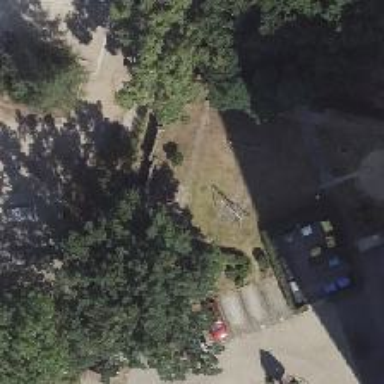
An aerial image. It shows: Playground area for leisure land.